Question: Sorry, I am a newbie in both PHP and CSS...
I am trying to change Evolve (WordPress) theme to make it 8 columns on a frontpage but since this theme is using Bootstrap with 12 grid system, I cannot manage to create 8 even columns. I'm changing the file called 'basic-functions.php' and I don't know what (and where can I do to have 8 even columns).
'''
switch ( $BoxCount ):
case $BoxCount == 8:
$BoxClass = 'col-md-2';
break;
default:
$BoxClass = 'col-md-3';
endswitch;
'''
I can understand that when the '$BoxClass = 'col-md-2';', then I will have 6 columns in a row and under another 2 columns...
Now, it looks like this:

How can I make 8 columns in a row? (with or without gap)?
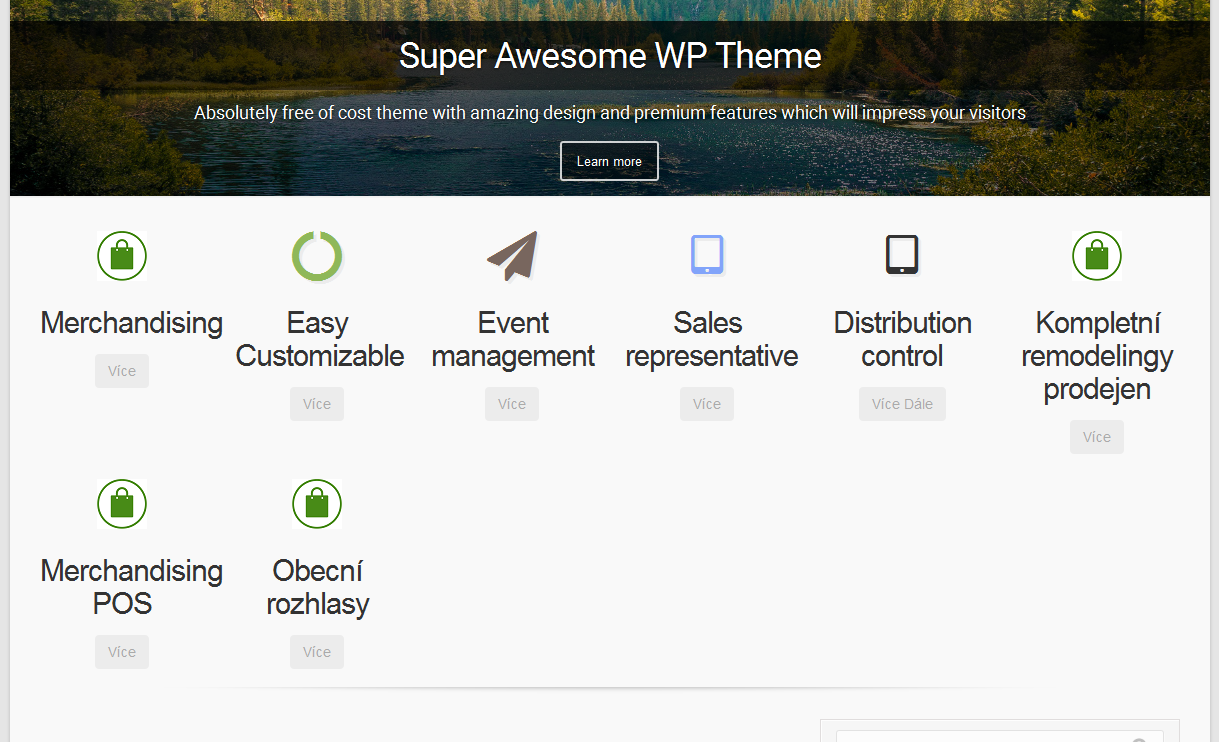
Answer: You have to edit your template so you can generate something like this:
'''
<div class="row">
<div class="col-xs-6">
<div class="row">
<div class="col-xs-3">
1
</div>
<div class="col-xs-3">
2
</div>
<div class="col-xs-3">
3
</div>
<div class="col-xs-3">
4
</div>
</div>
</div>
<div class="col-xs-6">
<div class="row">
<div class="col-xs-3">
5
</div>
<div class="col-xs-3">
6
</div>
<div class="col-xs-3">
7
</div>
<div class="col-xs-3">
8
</div>
</div>
</div>
</div>
'''
Its basically 12 grid layout cut in half, then those halfs are made 12 grid layout and divided by 4, which ultimately results in 8 grid column. You can't do it with your solution, because you cant divide 12 to become 4 equal parts (it would be something like col-md-1,5 and you obviously cant make something like this in bootstrap)
source: <URL>
UPDATE:
It's not as easy as copypasting this code somewhere, you would have to modify the code on many places. We can maybe try more "dirty" approach. Try this:
Paste this code to the end of your .css file:
'''
.col-8-custom{
width: 12.5%;
}
'''
And change the code you originally pasted into:
'''
switch ( $BoxCount ):
case $BoxCount == 8:
$BoxClass = 'col-8-custom';
break;
default:
$BoxClass = 'col-md-3';
endswitch;
'''